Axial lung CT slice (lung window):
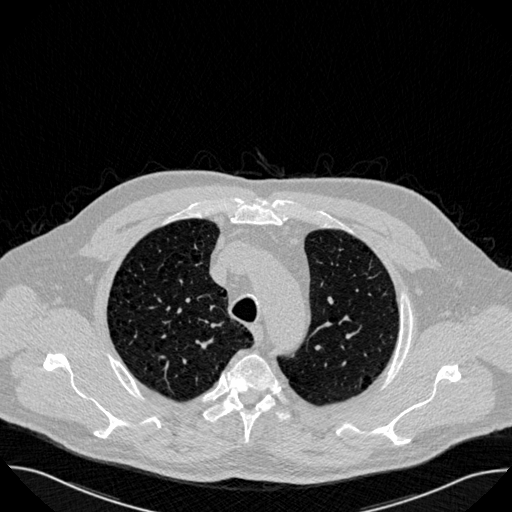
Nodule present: no